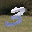
Label: 3